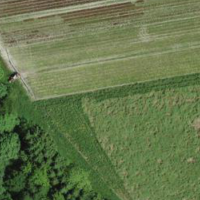
EUNIS habitat code: 52
Species observed at this site:
Circus aeruginosus